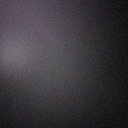
Screen state: off